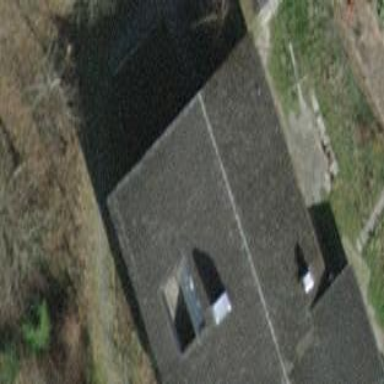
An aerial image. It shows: Detached building.